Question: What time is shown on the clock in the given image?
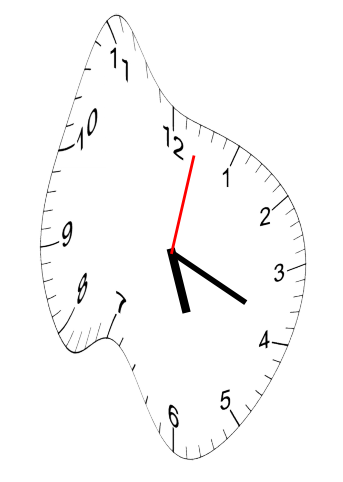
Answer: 05:19:02